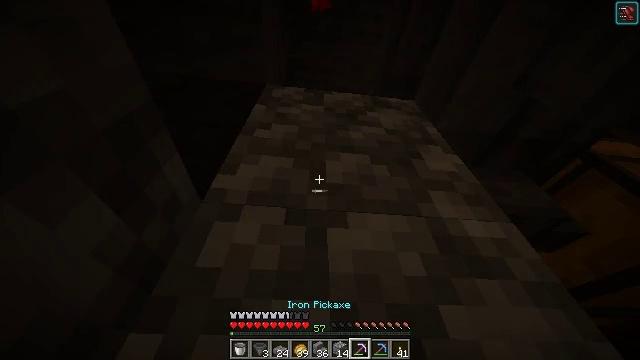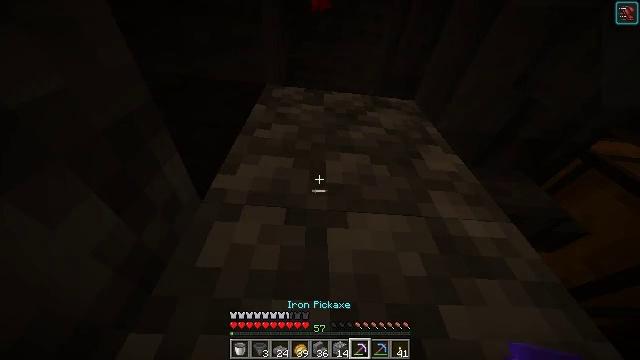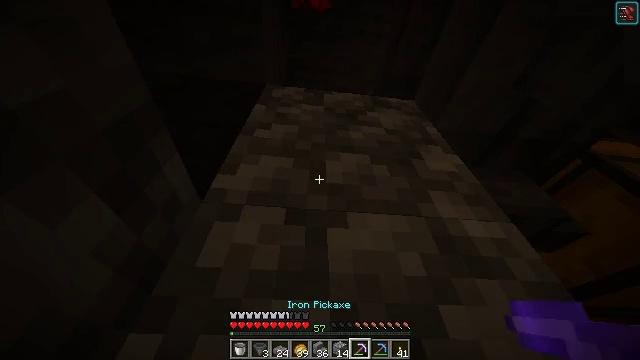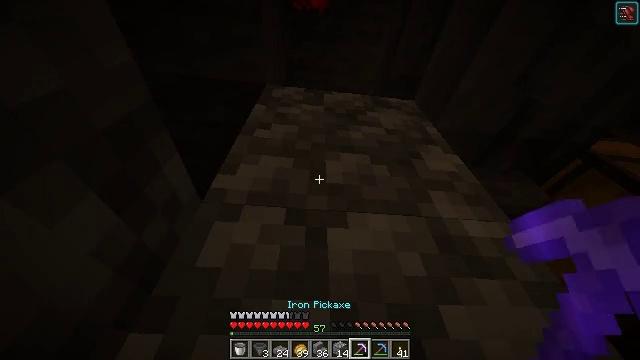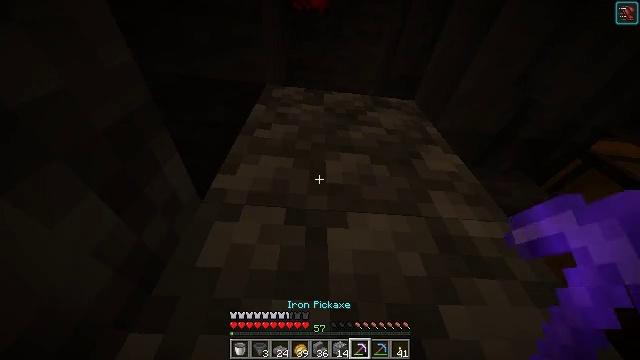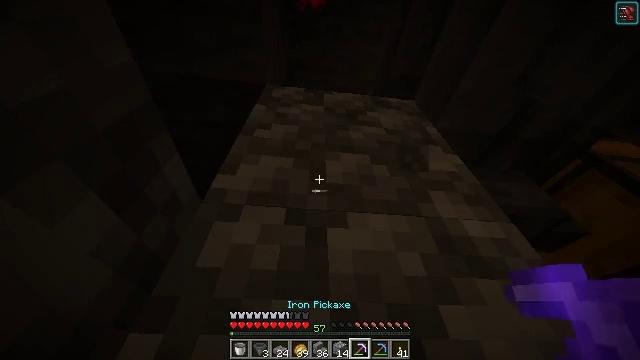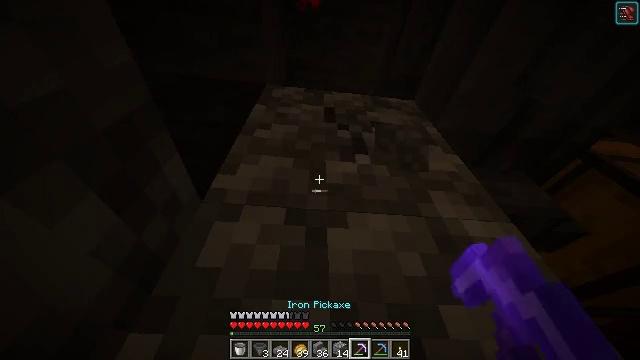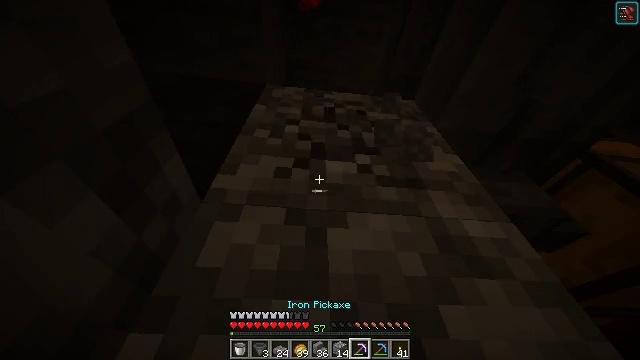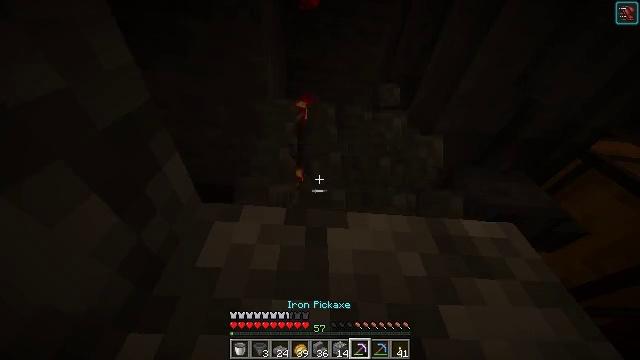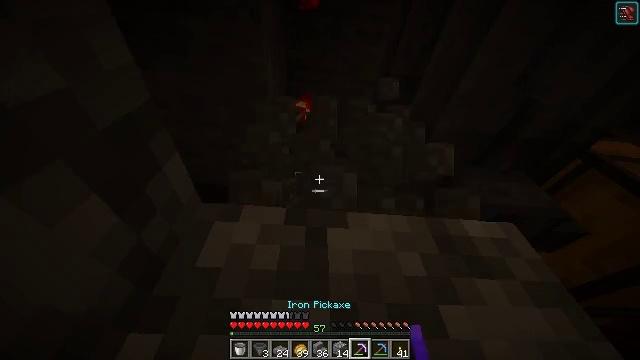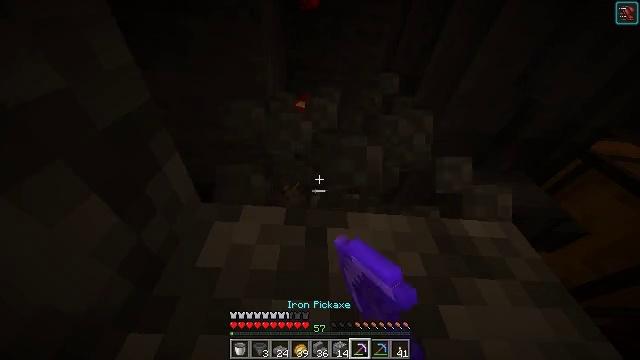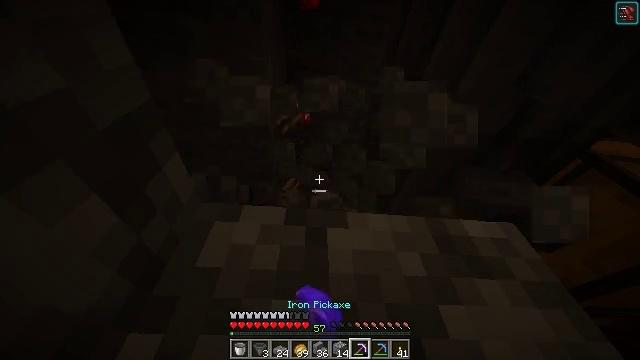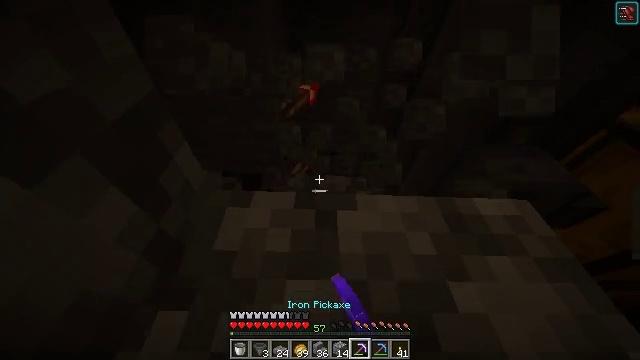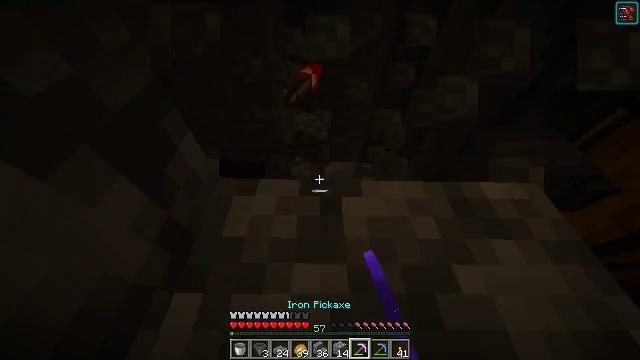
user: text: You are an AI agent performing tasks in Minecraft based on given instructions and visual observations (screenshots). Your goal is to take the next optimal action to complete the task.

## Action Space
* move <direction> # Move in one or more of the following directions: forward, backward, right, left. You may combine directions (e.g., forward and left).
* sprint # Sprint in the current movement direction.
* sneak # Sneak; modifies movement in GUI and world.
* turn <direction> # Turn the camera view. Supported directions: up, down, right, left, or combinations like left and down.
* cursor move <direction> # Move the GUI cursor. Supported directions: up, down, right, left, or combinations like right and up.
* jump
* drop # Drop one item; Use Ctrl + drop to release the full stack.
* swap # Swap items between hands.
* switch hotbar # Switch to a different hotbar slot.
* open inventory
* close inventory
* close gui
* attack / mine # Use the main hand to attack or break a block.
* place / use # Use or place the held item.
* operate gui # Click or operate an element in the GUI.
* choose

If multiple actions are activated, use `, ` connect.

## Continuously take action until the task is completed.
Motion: motion action
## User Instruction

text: Mine cobblestone to craft tools and furnaces.
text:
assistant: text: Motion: no_op
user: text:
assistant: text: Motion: no_op
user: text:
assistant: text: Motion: no_op
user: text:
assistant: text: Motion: no_op
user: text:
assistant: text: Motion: attack / mine
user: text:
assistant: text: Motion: attack / mine
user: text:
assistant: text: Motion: attack / mine
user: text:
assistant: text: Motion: attack / mine
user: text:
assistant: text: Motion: attack / mine
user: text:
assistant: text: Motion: no_op
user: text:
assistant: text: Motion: no_op
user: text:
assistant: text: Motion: turn left and down
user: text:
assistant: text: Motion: turn left and down
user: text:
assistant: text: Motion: no_op